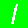
Digit: 1